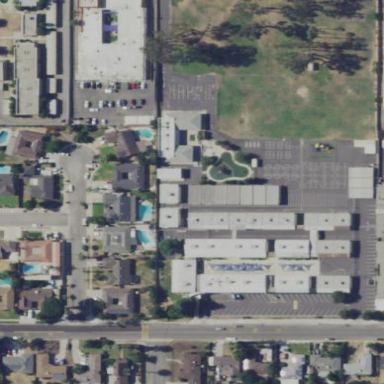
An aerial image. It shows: School.